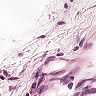
Metastatic tissue present: no